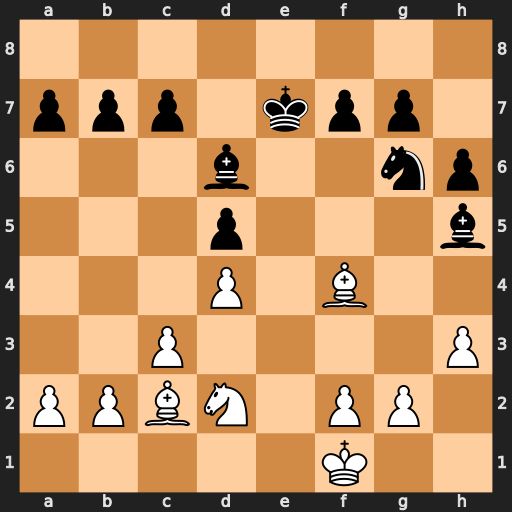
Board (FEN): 8/ppp1kpp1/3b2np/3p3b/3P1B2/2P4P/PPBN1PP1/5K2
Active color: w
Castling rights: -
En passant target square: -
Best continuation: Bxd6+ Kxd6 g4 Nf4 gxh5